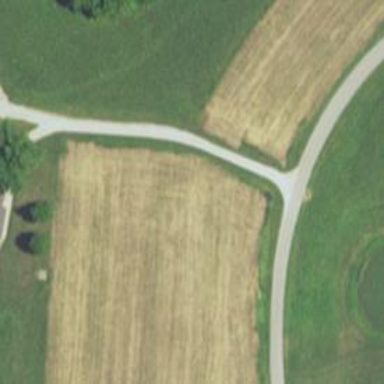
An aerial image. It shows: Driveway.